Aerial crown-view tile of a tropical tree (Barro Colorado Island, Panama), acquired 20250818:
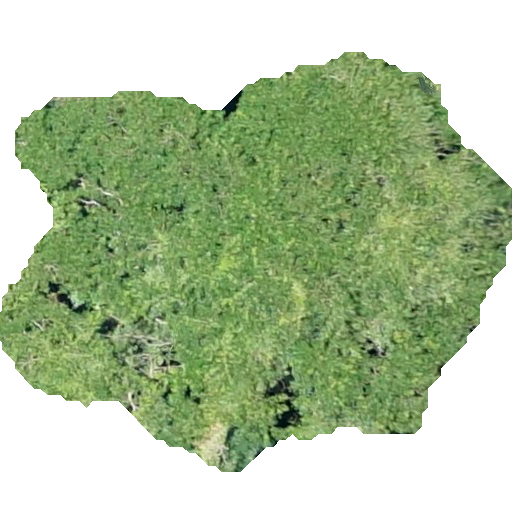
Species: Hura crepitans
GBIF accepted scientific name: Hura crepitans
Crown area: 220.013 m²